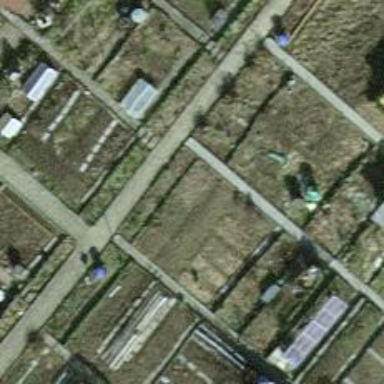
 leisure land intended for communal use."